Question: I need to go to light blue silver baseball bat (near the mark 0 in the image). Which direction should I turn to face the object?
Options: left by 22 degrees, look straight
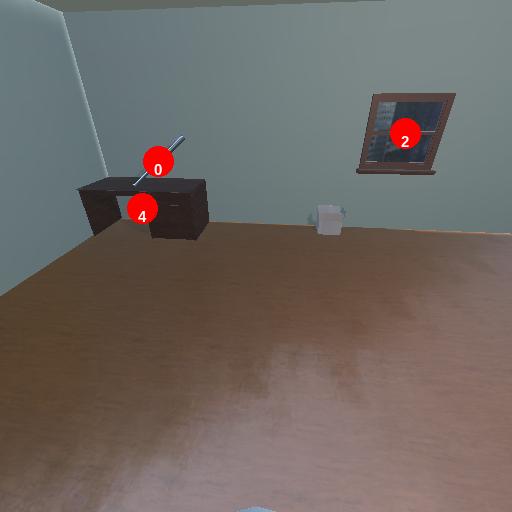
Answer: left by 22 degrees